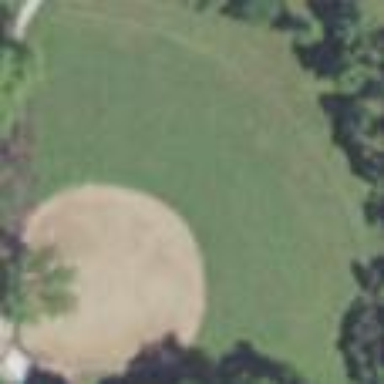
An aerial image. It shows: Baseball pitch for leisure land.